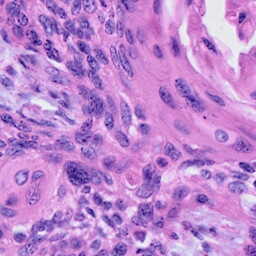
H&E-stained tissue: Cervix